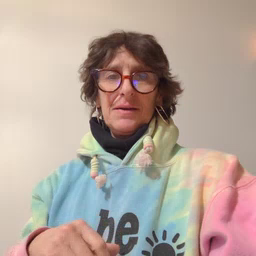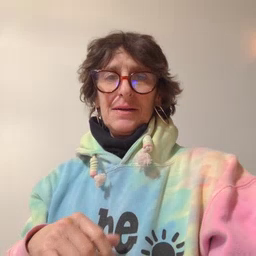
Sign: clean